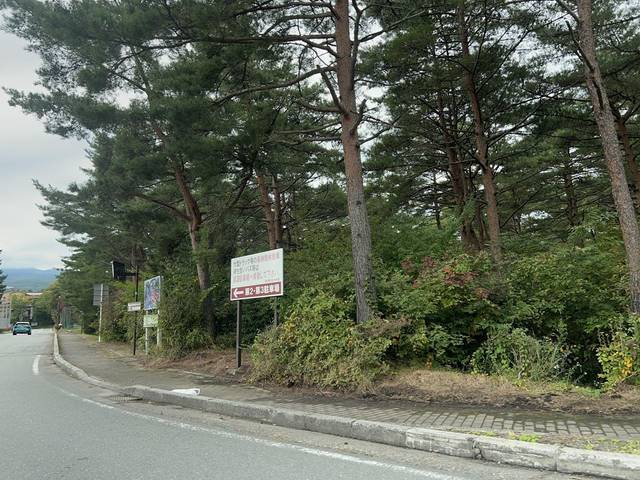
Region: Japan
Coordinates: 35.478, 138.691